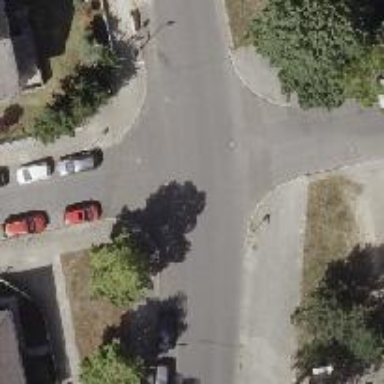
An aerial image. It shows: Asphalt road in residential area.